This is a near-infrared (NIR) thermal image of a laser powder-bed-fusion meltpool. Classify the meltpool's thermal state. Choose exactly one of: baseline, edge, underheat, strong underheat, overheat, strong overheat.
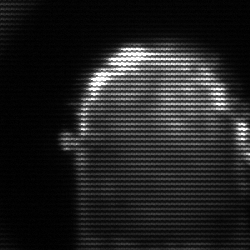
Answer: baseline